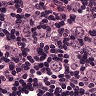
Metastatic tissue present: yes